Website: lowes
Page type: review-order
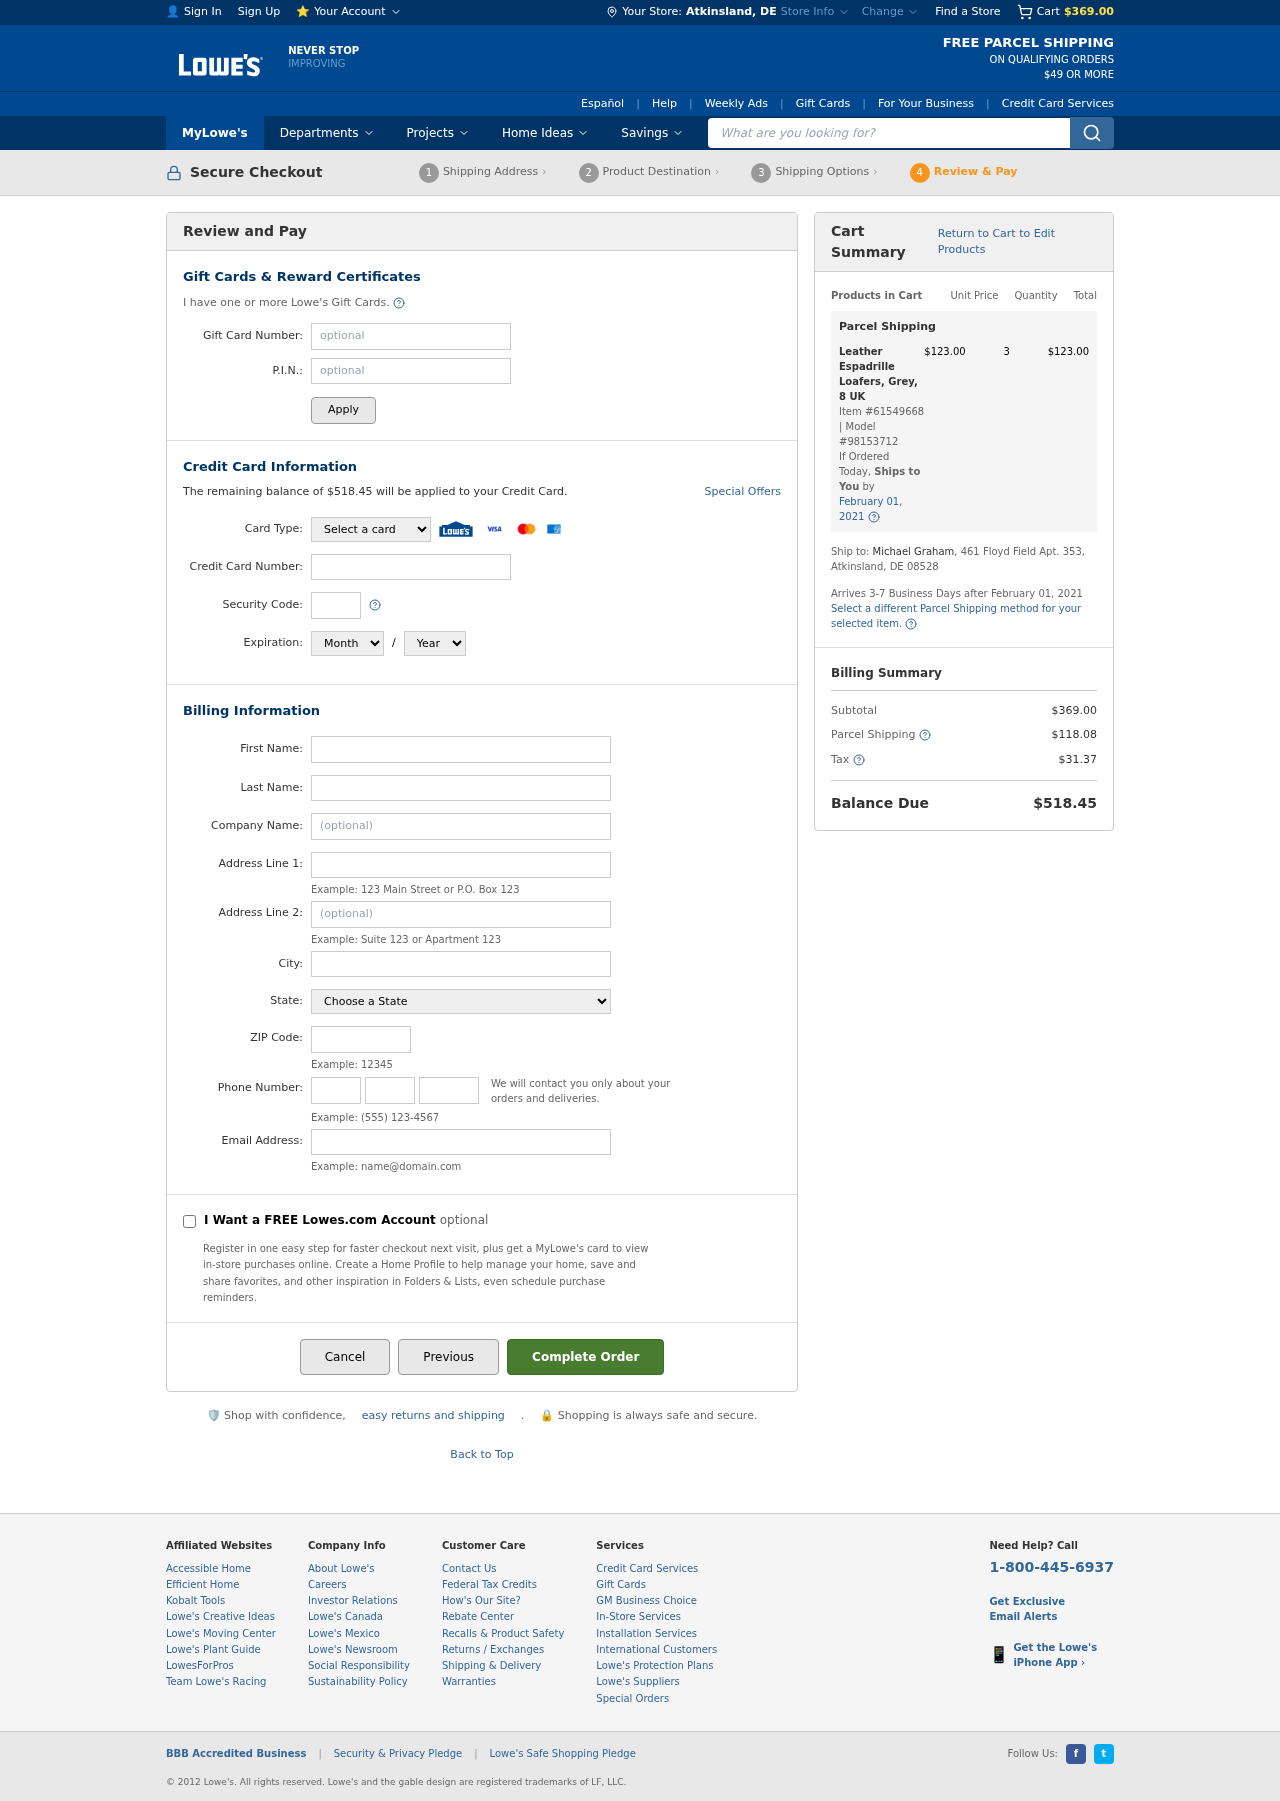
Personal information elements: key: PII_CARD_CVV
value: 606
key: PII_CARD_EXPIRY_MONTH
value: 05
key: PII_CARD_EXPIRY_YEAR
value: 27
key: PII_CARD_NUMBER
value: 4259 8705 0142 2303
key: PII_CARD_TYPE
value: Visa
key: PII_CITY
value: Atkinsland
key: PII_CITY_STATE
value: Atkinsland, DE
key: PII_COMPANY
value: Allen, Morris and Schmidt
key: PII_EMAIL
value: michael_graham@yahoo.com
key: PII_FIRSTNAME
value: Michael
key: PII_LASTNAME
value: Graham
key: PII_PHONE_AREA
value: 382
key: PII_PHONE_PREFIX
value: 314
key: PII_PHONE_SUFFIX
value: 0441
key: PII_POSTCODE
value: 08528
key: PII_STATE
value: Delaware
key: PII_STREET
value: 461 Floyd Field Apt. 353
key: PII_STREET2
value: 461 Floyd Field Apt. 353
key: PII_STREET2
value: Apt. 504
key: PII_FULLNAME2
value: Michael Graham
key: PII_CITY_STATE_ZIP2
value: Atkinsland, DE 08528
Product elements: key: PRODUCT1_NAME
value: Leather Espadrille Loafers, Grey, 8 UK
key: PRODUCT1_PRICE
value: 123
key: PRODUCT1_QUANTITY
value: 3
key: PRODUCT1_ITEM_NUMBER
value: Item #61549668
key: PRODUCT1_MODEL_NUMBER
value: Model #98153712
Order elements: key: ORDER_SUBTOTAL
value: $369.00
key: ORDER_BALANCE_DUE
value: $518.45
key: ORDER_SHIPPING_DATE
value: February 01, 2021
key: ORDER_ITEM_TOTAL
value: $123.00
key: ORDER_SHIPPING_DATE2
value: February 01, 2021
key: ORDER_SHIPPING_COST
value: $118.08
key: ORDER_TAX
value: $31.37
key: ORDER_TOTAL
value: $518.45
Search elements: key: HEADER_SEARCH
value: What are you looking for?